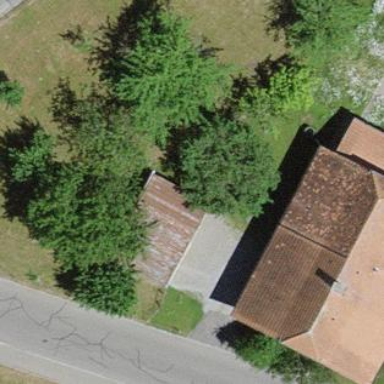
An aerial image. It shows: Garage building.